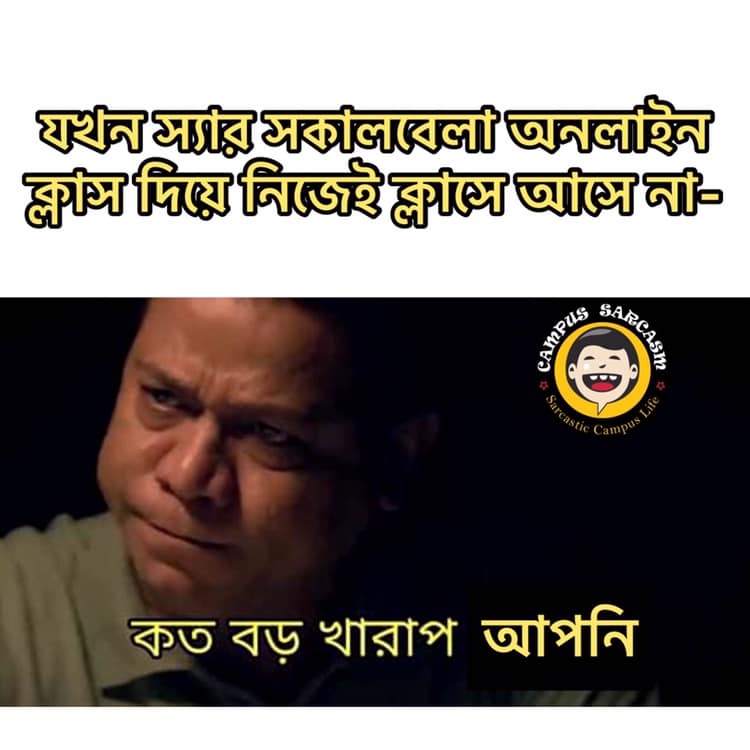
Caption: যখন স্যার সকালবেলা অনলাইন ক্লাস দিয়ে নিজেই ক্লাসে আসে না -     কত বড় খারাপ আপনি
Label: non-hate